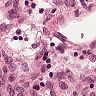
Metastatic tissue present: no